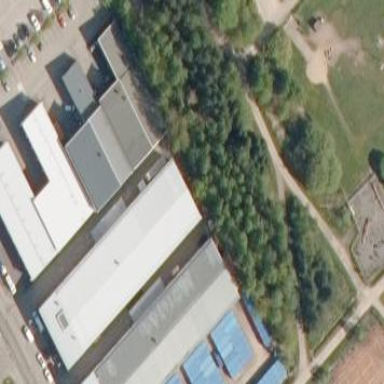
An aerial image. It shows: Industrial building.